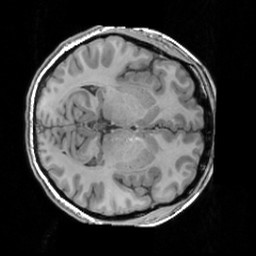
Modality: T1w
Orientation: axial
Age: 25
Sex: female
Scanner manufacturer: siemens
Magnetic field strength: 3 T
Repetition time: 1.63 s
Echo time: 0.00311 s